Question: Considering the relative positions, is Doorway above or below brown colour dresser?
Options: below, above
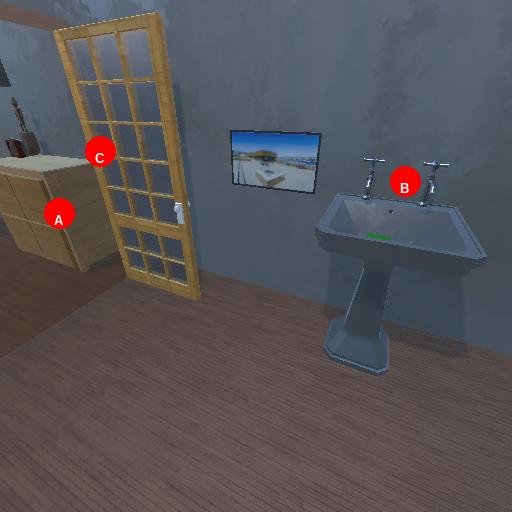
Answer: below